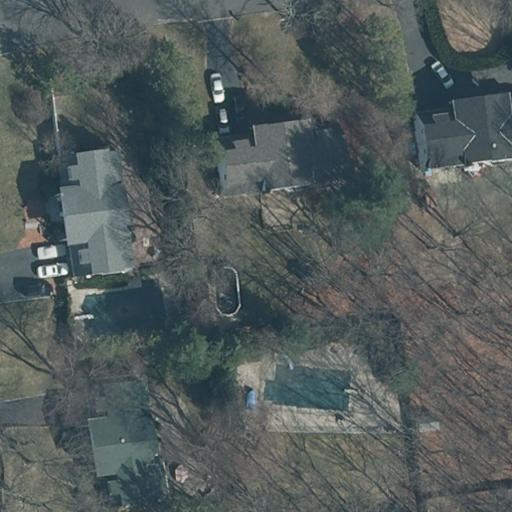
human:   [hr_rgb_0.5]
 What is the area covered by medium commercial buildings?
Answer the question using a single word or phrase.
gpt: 0m2

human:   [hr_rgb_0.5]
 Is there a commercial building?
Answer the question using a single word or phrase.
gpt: no

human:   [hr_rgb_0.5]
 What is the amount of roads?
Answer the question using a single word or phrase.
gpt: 1

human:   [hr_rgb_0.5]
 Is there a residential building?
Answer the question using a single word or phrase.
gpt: yes

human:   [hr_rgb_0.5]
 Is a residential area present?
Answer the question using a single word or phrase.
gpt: yes

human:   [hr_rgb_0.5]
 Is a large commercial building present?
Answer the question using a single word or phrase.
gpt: no

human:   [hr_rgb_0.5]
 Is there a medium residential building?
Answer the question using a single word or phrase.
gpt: yes

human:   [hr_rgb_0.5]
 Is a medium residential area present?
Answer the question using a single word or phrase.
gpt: no

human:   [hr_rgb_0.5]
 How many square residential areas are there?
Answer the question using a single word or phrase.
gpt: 0

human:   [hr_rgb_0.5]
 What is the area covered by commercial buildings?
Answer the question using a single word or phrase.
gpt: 0m2

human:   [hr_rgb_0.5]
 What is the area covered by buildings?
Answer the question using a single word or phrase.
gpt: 1297m2

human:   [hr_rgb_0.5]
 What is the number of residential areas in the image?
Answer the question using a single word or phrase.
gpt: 1

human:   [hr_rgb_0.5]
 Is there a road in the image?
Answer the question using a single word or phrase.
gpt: yes

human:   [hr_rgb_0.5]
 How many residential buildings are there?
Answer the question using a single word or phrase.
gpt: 4

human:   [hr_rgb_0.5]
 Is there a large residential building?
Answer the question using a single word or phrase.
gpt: no

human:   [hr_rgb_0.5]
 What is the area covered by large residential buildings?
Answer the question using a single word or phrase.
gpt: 0m2

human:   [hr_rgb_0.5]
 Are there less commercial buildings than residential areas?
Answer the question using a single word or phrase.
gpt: yes

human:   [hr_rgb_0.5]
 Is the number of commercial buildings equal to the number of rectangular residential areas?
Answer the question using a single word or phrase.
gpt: no

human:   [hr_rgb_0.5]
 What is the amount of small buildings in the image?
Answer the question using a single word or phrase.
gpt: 0

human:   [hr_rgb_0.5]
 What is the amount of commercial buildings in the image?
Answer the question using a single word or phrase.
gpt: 0

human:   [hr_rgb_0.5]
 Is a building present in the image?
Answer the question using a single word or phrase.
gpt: yes

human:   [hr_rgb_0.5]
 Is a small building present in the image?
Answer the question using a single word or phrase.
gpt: no

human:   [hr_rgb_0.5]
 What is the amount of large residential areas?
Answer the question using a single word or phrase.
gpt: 1

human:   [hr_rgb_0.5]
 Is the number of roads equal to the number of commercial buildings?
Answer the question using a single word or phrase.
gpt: no

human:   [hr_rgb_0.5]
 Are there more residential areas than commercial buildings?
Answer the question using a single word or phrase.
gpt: yes

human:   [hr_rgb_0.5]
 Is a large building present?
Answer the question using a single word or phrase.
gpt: no

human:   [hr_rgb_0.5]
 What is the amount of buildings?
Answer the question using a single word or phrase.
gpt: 4

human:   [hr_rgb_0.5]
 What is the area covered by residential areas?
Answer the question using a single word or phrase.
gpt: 10639m2

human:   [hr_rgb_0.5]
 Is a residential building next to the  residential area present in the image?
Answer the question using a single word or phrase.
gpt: yes

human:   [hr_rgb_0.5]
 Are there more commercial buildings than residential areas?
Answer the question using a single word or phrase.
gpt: no

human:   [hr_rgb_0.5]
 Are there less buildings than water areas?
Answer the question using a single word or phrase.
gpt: no

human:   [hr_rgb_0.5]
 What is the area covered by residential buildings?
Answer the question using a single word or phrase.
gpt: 1297m2

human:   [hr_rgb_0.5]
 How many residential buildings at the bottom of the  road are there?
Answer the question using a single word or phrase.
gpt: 4

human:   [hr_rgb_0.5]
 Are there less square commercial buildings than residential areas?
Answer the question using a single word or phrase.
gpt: yes

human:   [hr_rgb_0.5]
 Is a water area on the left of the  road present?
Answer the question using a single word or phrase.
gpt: no

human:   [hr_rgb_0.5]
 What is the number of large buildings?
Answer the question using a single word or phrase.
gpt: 0

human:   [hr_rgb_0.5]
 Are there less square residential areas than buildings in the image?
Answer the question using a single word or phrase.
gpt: yes

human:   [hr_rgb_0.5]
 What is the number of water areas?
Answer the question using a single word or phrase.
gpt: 0

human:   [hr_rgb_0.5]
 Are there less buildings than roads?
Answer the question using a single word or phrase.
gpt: no

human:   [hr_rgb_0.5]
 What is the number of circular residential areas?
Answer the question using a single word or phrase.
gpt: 0

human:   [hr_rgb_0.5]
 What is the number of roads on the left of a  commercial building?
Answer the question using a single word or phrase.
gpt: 0

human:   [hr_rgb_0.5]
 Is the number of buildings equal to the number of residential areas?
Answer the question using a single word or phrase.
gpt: no

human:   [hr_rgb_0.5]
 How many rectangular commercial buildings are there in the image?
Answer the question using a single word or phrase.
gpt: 0

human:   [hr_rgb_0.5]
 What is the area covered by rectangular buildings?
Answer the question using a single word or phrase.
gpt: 0m2

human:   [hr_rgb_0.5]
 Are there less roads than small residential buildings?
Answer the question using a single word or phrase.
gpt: no

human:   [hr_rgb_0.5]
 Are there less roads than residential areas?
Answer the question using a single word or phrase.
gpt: no

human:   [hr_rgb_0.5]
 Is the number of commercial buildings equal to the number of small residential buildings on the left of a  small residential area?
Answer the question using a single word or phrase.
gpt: yes

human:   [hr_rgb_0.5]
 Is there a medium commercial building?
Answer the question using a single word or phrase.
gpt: no

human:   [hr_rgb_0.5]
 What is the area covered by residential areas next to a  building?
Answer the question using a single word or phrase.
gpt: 10639m2

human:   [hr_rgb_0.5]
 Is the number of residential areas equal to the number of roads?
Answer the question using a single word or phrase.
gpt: yes

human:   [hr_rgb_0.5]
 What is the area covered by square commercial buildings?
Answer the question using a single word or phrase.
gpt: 0m2

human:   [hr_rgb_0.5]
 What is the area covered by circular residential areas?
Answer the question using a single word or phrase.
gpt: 0m2

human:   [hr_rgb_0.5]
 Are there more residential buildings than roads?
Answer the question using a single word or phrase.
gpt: yes

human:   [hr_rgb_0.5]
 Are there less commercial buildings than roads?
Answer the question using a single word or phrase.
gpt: yes

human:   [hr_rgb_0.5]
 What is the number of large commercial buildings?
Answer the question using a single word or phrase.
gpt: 0

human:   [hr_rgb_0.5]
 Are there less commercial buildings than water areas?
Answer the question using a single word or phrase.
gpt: no

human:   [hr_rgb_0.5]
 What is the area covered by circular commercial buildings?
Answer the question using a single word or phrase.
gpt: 0m2

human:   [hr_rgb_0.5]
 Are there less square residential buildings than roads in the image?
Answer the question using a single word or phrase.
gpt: yes

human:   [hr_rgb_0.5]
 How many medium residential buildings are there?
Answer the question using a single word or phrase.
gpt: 4

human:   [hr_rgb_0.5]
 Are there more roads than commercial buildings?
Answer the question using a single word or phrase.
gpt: yes

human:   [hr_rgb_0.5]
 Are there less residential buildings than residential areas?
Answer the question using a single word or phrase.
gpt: no

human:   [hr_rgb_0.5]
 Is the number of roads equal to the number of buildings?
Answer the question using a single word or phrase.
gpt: no

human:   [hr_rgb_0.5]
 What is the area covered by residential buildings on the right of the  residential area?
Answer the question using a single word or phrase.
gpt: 1297m2

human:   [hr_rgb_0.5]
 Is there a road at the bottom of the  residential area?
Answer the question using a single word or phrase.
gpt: no